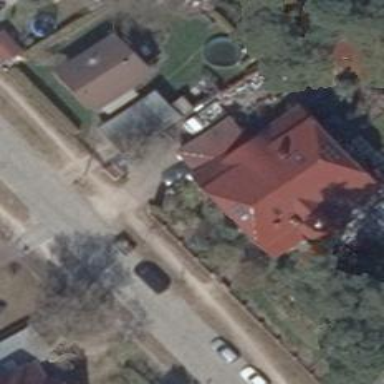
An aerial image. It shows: Detached building with half-hipped roof shape.